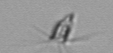
Label: Calciopappus